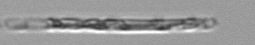
Label: Dactyliosolen_fragilissimus